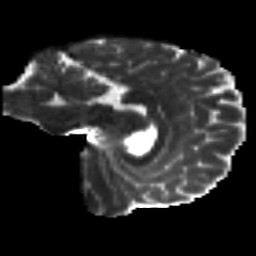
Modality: T2w
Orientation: sagittal
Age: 23
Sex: male
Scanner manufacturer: siemens
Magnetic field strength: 3 T
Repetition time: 8.8 s
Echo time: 0.085 s